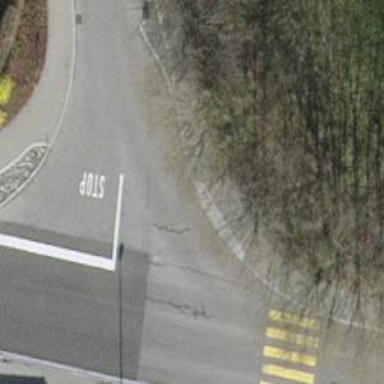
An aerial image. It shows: Asphalt sidewalk.